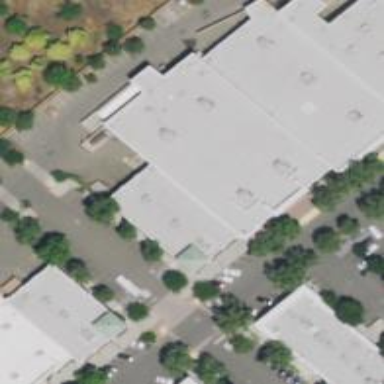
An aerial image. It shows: Building.